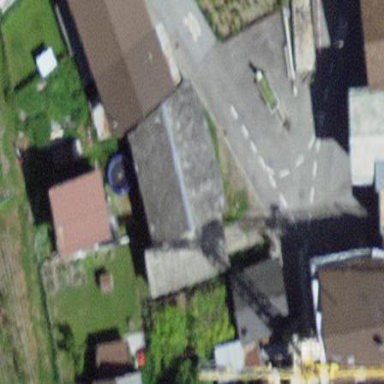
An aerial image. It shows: Building.